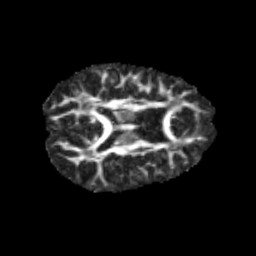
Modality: FA
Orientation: axial
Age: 11
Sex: female
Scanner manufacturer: siemens
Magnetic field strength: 3 T
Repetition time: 3.8 s
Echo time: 0.07 s